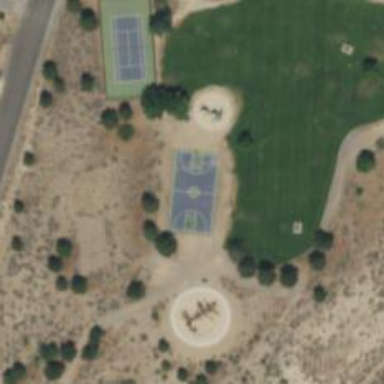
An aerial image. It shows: Basketball court on leisure land pitch.